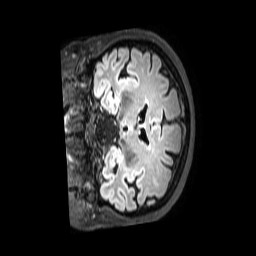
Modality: FLAIR
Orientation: coronal
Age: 71
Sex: female
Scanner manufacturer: philips
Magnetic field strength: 3 T
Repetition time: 4.8 s
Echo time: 0.2788 s